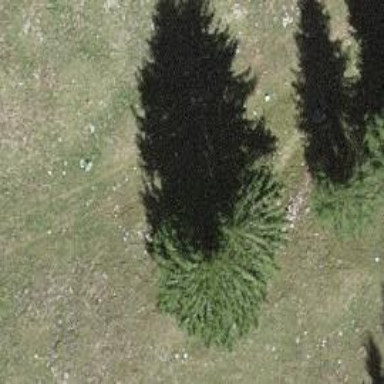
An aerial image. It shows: Agricultural area characterized by evergreen needle-leaved trees.